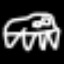
Label: frog